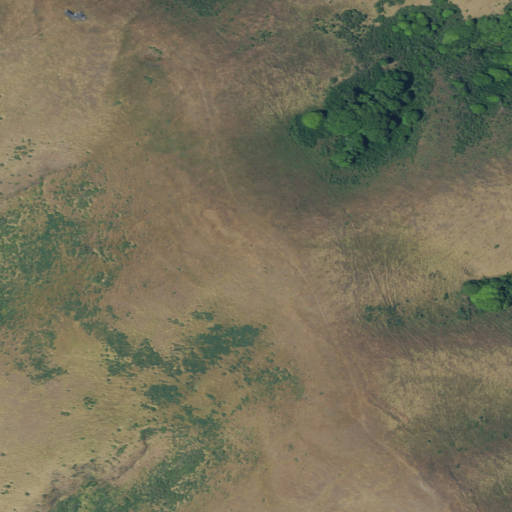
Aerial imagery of mountain in California named Black Mountain containing shrub, grassland, and mixed forest